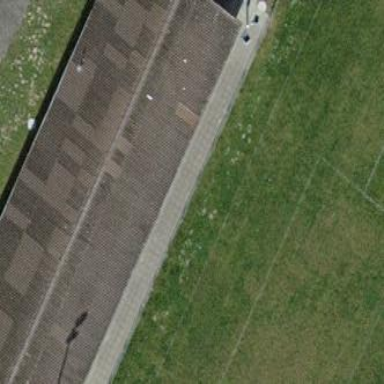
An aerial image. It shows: Sports centre building.